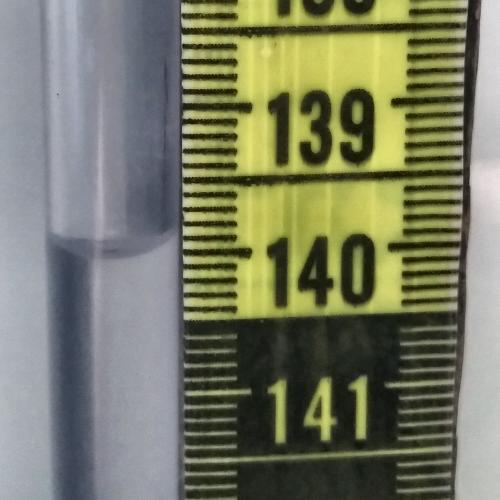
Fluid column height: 140.0 cm